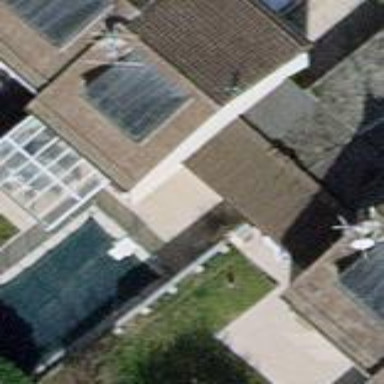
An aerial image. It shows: View of roof of building.